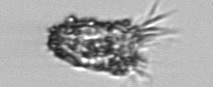
Label: Tintinnopsis